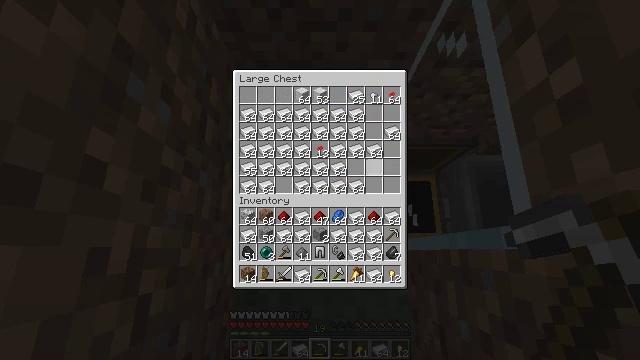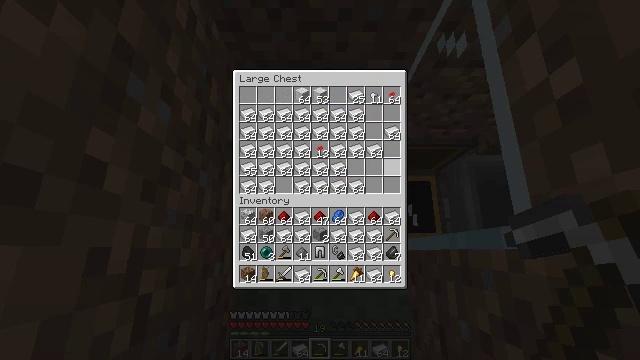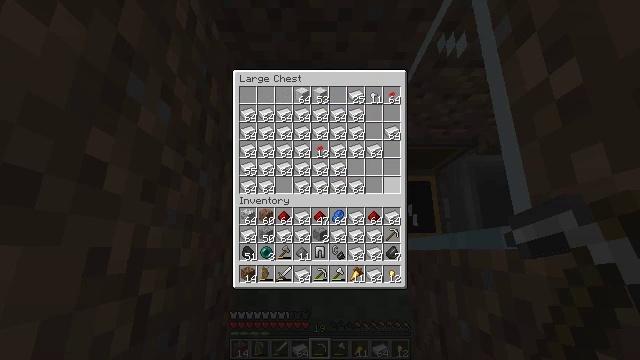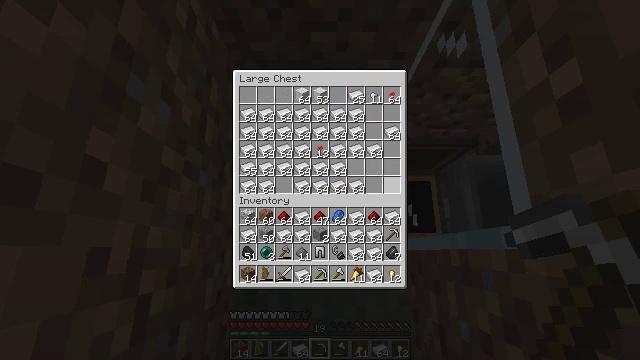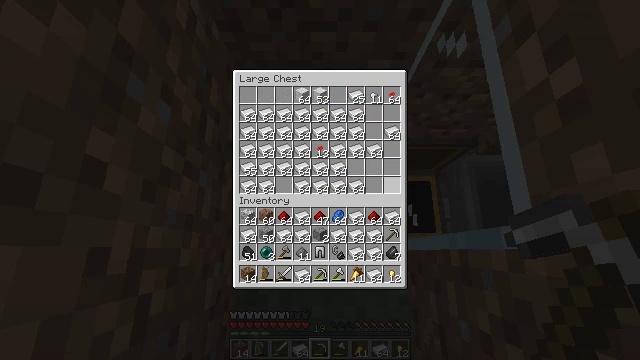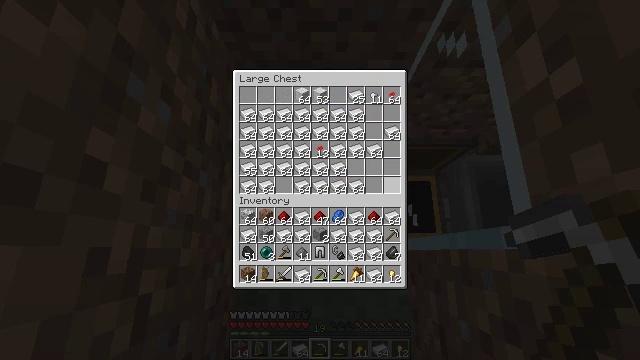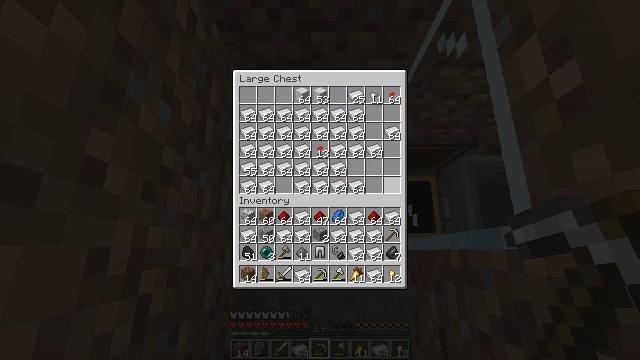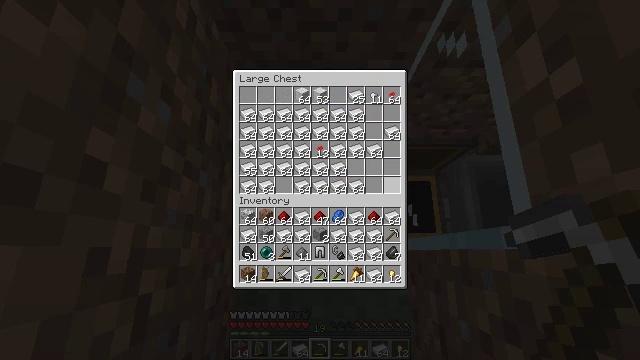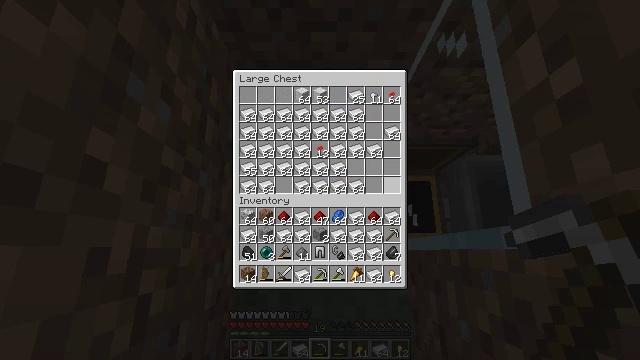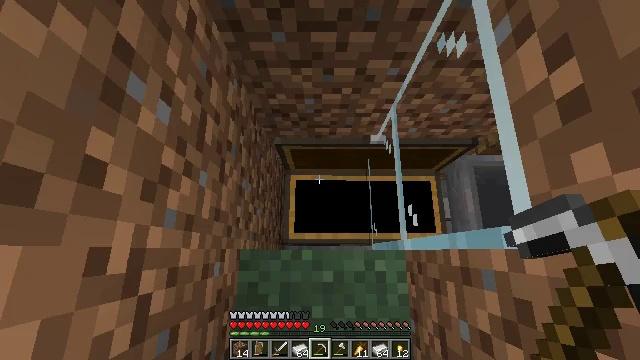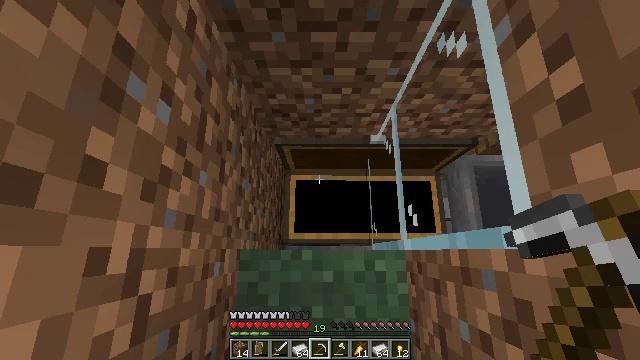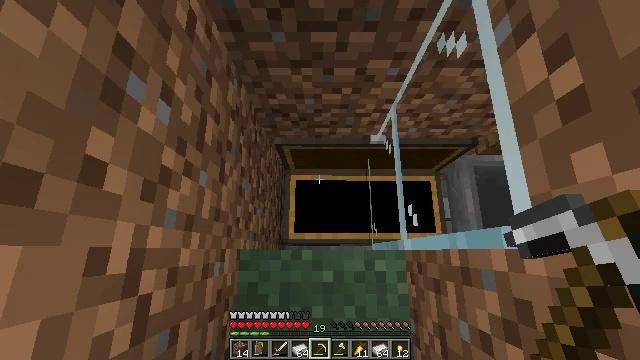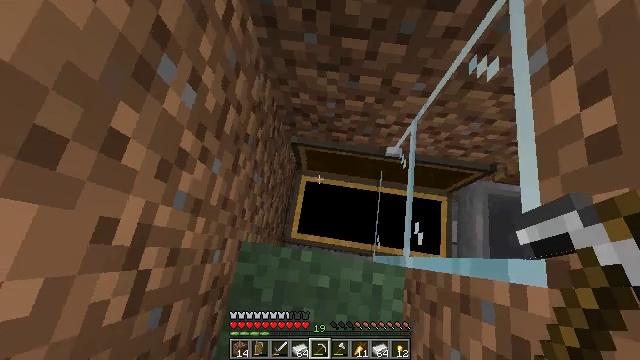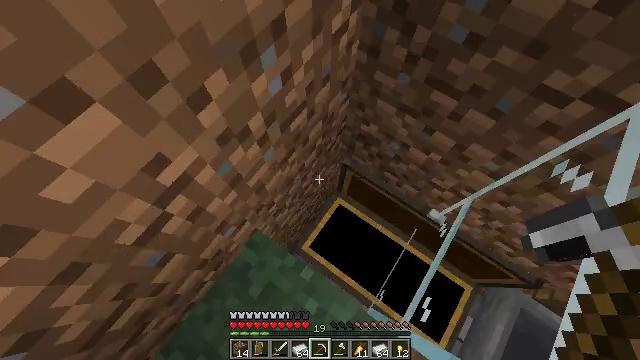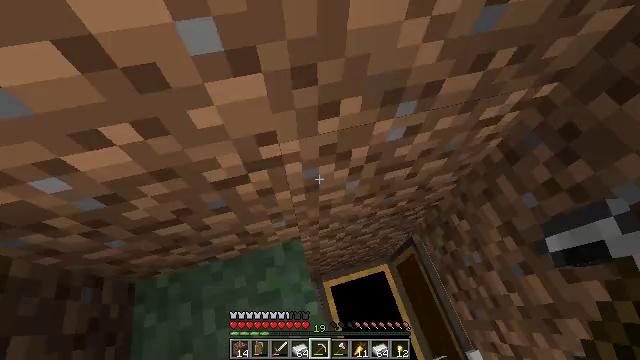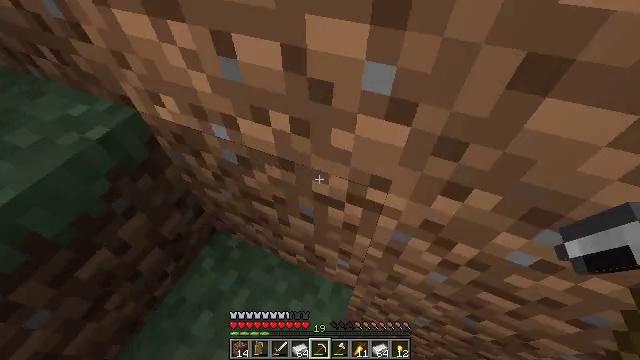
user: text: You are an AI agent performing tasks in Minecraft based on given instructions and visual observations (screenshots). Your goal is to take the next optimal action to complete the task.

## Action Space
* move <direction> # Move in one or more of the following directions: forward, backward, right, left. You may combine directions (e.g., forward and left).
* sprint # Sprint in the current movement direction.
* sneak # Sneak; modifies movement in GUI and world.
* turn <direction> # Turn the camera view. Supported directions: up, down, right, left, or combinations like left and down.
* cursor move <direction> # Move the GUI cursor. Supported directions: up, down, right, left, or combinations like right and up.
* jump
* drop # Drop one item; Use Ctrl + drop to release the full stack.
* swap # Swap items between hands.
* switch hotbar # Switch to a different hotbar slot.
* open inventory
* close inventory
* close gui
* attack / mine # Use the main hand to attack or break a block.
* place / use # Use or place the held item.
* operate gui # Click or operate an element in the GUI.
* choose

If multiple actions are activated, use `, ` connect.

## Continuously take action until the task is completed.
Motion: motion action
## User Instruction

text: Open the crafting table to craft an iron block.
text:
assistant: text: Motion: turn right and down
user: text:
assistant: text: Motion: turn right and down
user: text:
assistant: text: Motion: no_op
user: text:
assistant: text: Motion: no_op
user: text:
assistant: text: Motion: no_op
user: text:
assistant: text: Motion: no_op
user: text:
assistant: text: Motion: no_op
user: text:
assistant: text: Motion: no_op
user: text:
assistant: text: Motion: no_op
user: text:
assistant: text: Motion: no_op
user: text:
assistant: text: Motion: no_op
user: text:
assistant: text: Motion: no_op
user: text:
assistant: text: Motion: no_op
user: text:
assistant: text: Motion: no_op
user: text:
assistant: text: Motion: no_op
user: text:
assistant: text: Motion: no_op
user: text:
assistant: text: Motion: no_op
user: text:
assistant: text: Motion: no_op
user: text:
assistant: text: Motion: turn left
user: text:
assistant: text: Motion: turn left and up
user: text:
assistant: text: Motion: turn left and up
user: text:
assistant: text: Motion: turn left and up
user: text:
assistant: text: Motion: turn left and up
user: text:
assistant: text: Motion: turn left and up
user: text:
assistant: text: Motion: turn left and up
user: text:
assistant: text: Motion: turn up
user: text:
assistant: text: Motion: turn left and up
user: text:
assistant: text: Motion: turn left and up
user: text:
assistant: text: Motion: turn left and up
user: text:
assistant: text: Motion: no_op